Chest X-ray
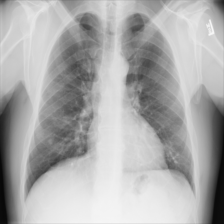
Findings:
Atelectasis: negative
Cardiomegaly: negative
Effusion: negative
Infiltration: negative
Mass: negative
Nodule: positive
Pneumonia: negative
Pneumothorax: negative
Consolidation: negative
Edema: negative
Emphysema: negative
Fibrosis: negative
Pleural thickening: negative
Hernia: negative